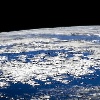
Label: cloud